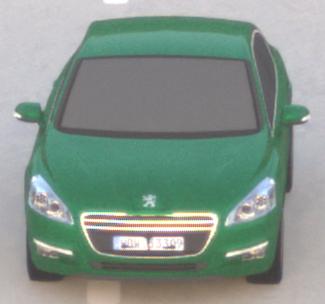
Make: Peugeot
Model: 508 120 VTi
Detailed model: 508 (I) Limousine
Model produced from: 2011/03
Model produced until: 2014/05
Doors: 4
Color: green
Road condition: dry road
Daytime: sunrise or sunset
Contrast: low contrast